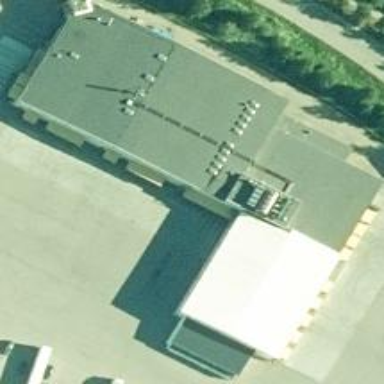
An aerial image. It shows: Industrial building.